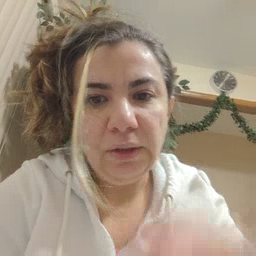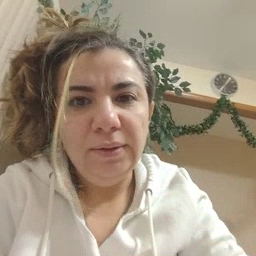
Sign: touch